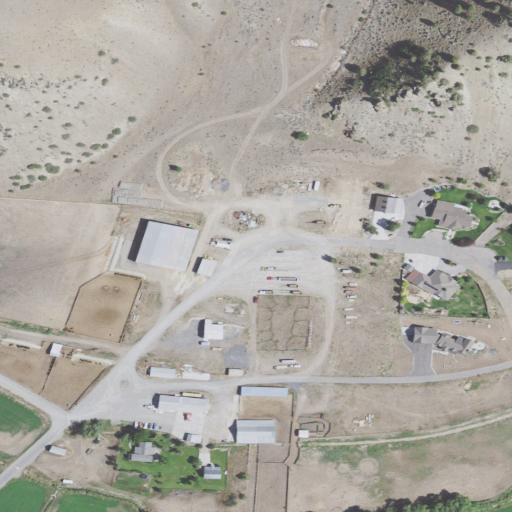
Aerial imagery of valley in Utah named Yence Hollow containing shrub, open development, grassland, pasture, medium intensity development, cultivated crops, and low intensity development